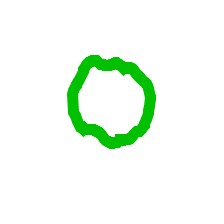
Shape: circle